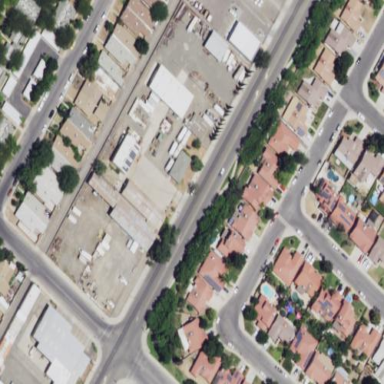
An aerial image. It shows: Garages as the designated land use.